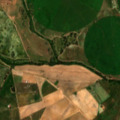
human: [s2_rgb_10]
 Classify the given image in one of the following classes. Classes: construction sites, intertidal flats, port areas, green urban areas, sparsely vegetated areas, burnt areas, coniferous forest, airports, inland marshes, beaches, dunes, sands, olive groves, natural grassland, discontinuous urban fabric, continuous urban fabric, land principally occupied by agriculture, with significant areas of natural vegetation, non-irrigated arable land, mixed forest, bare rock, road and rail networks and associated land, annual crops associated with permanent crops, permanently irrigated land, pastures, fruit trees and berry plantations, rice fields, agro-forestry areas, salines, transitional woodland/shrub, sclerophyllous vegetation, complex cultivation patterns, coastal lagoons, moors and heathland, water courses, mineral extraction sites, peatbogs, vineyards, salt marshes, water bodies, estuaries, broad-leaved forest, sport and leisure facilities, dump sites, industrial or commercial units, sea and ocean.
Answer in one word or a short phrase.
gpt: continuous urban fabric